Field crop: maize
Growth stage: 1
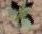
Species: datura